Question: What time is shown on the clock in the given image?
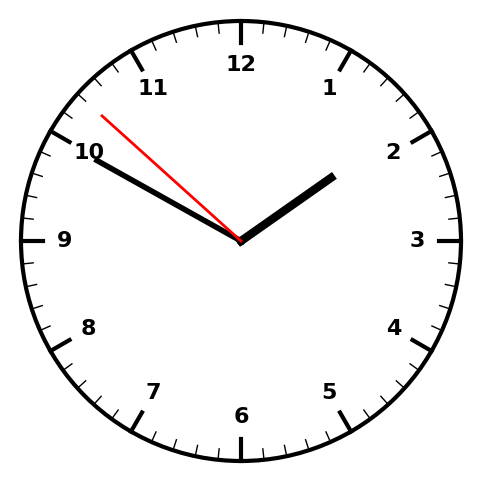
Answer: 01:49:52